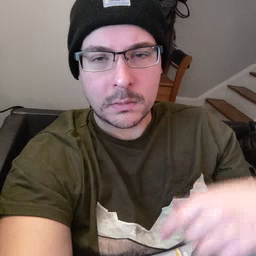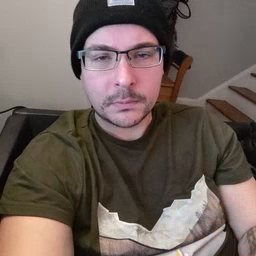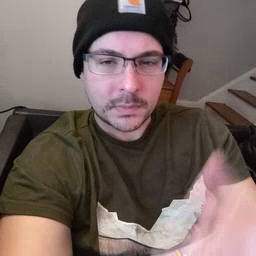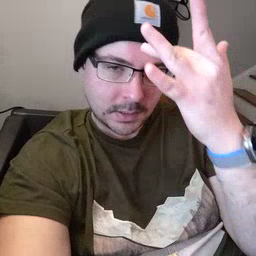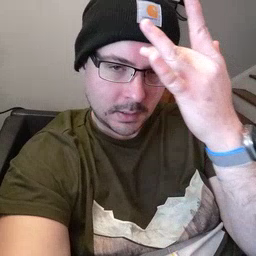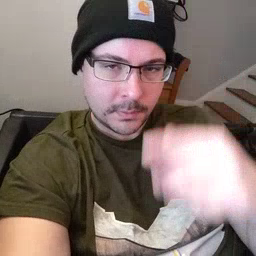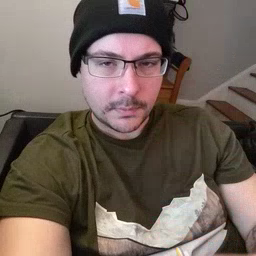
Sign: sick